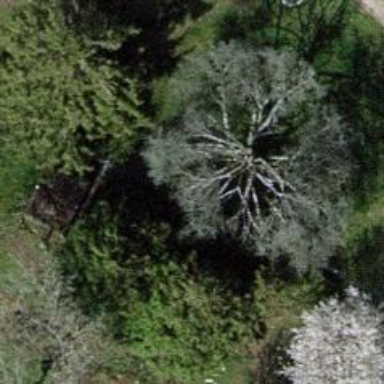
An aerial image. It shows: Evergreen needle-leaved tree.